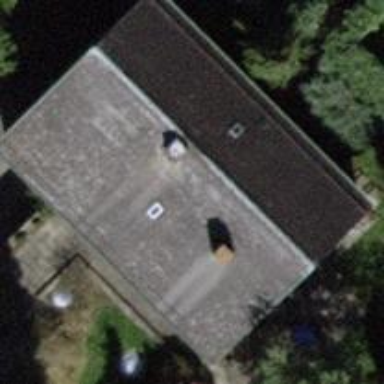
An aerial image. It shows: House with gabled and pitched roof.